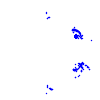
Particle: proton